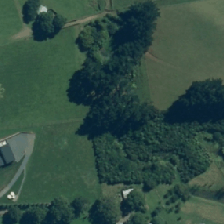
Land cover: shortrotation_cropland